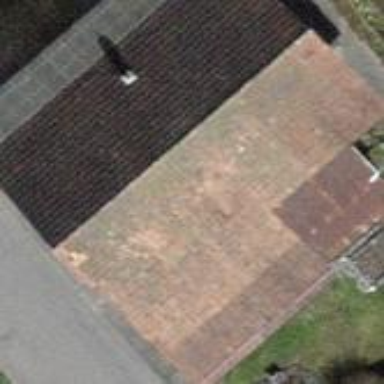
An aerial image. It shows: Building with tiled roof.